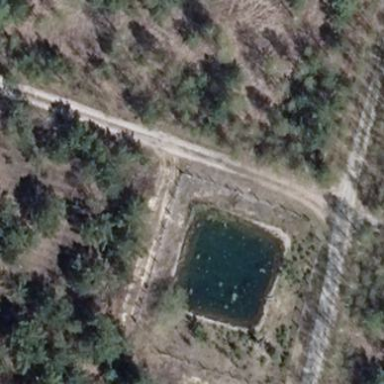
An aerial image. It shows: Pond with emergency fire water supply.